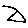
Label: triangle